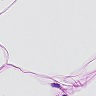
Metastatic tissue present: no